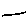
Label: line